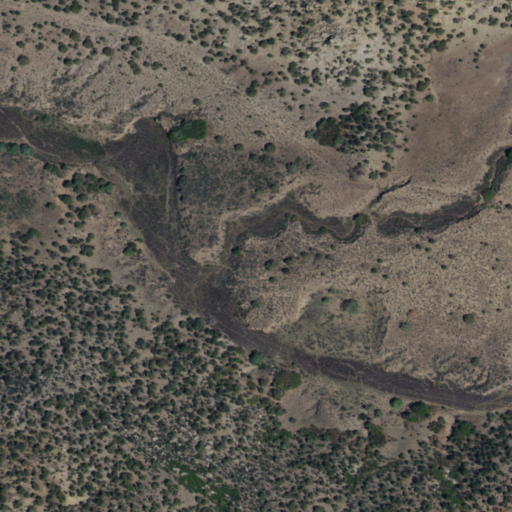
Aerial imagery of valley in New Mexico named Eula Canyon containing shrub, evergreen forest, and woody wetlands